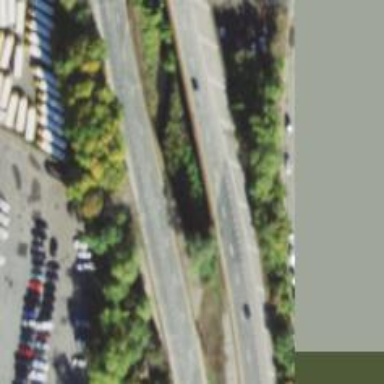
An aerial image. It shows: Bridge over trunk highway. It is part of motorroad and expressway.